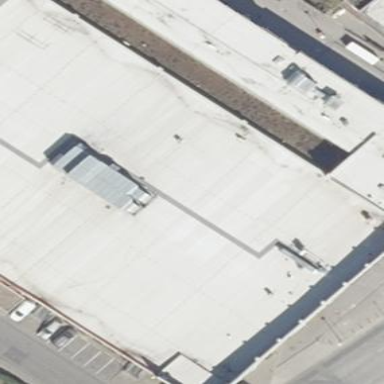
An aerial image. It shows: Building with flat roof made of black tar paper. The building's exterior is silver in color.